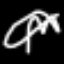
Label: squiggle